Interaction volume radius: 10 \u00c5
Interaction volume height: 10 \u00c5
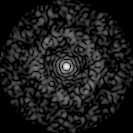
Disorder parameter: 0.8789